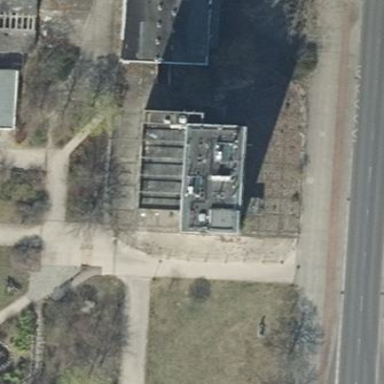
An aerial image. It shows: Building.